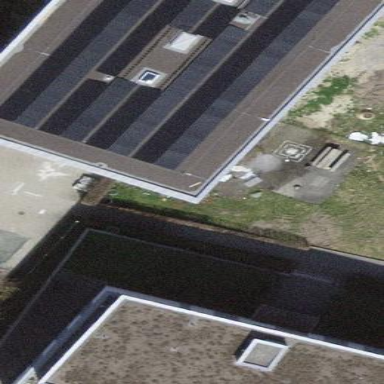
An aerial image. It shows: Solar power generator using photovoltaic panels.